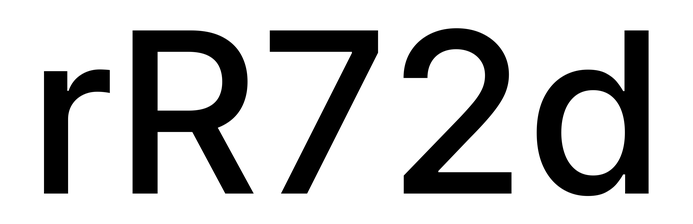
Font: Inter_Medium